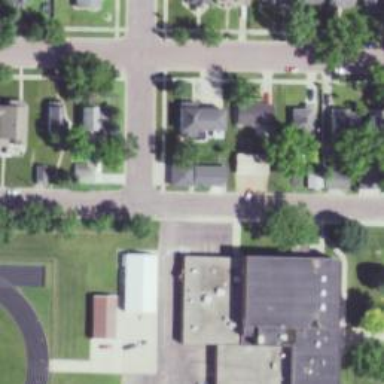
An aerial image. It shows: Residential road with asphalt surface. There is sidewalk on the left side.